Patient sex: M
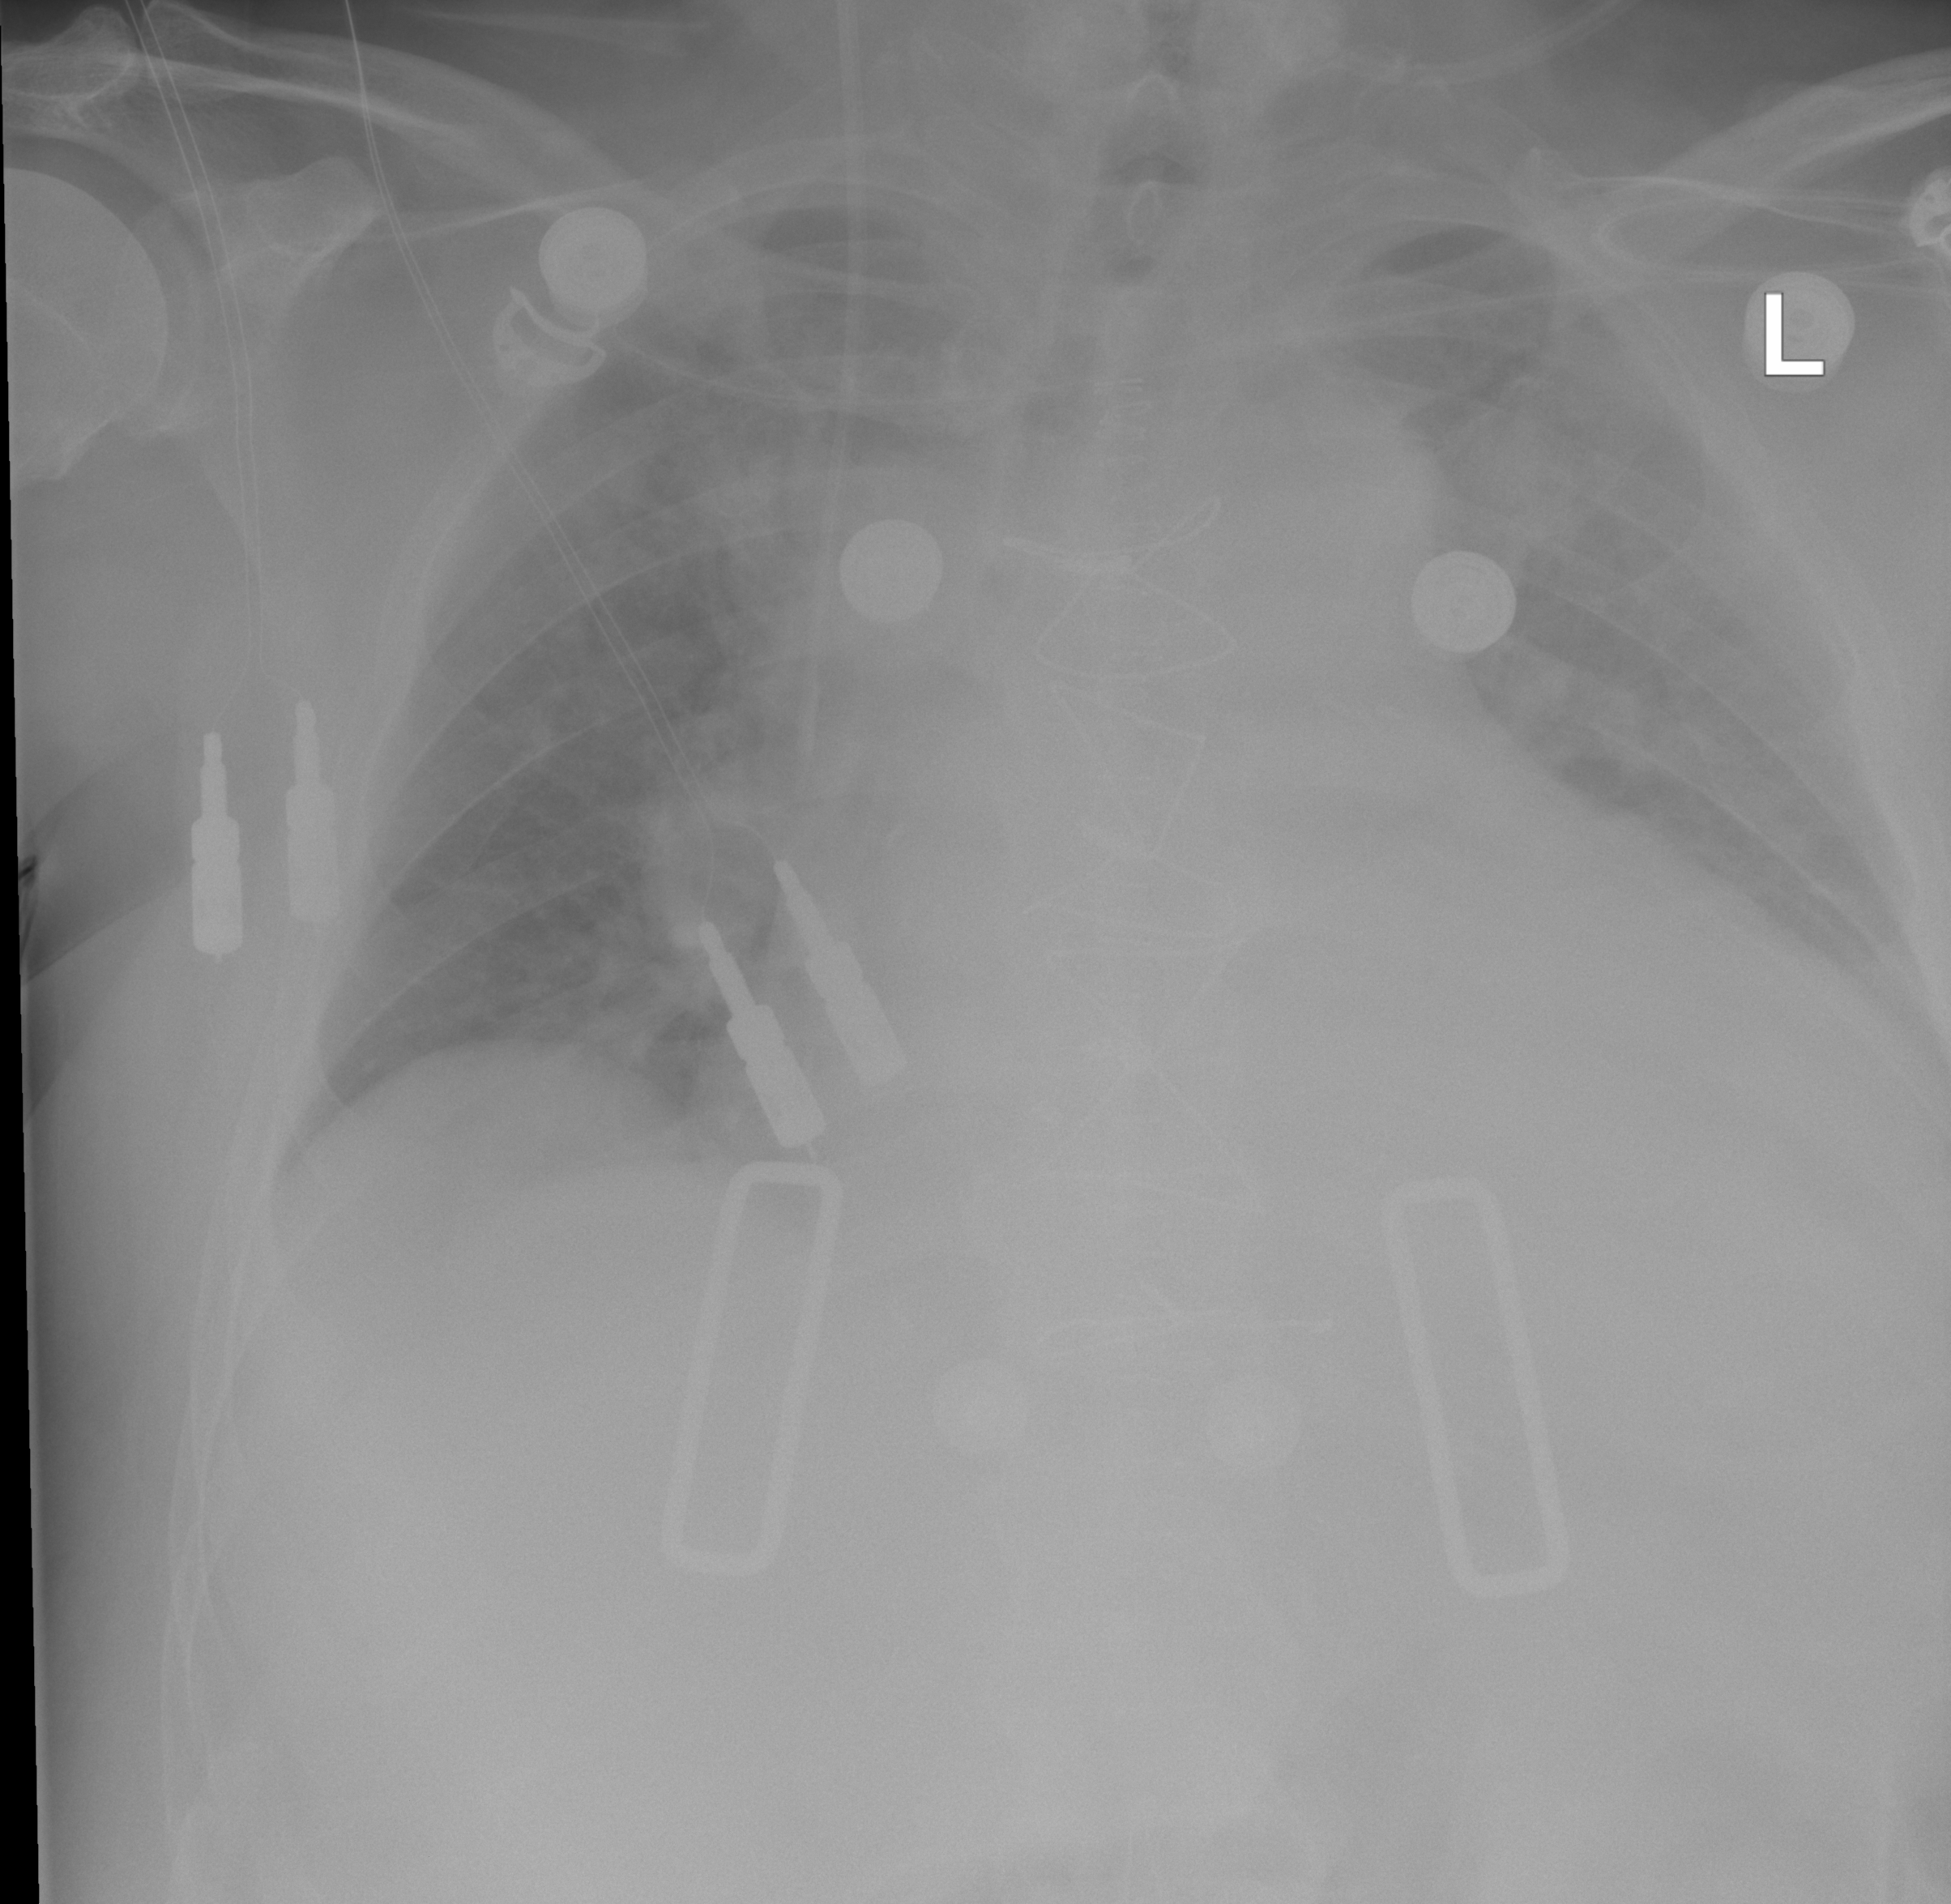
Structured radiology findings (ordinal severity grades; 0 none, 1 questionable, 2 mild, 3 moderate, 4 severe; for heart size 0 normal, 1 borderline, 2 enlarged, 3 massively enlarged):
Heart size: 3
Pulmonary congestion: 2
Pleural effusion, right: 0
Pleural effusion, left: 2
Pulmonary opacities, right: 0
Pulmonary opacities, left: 0
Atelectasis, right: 0
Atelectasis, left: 2